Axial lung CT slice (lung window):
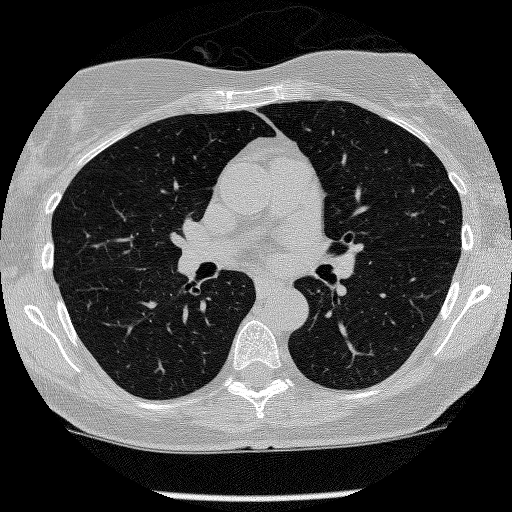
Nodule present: no